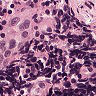
Metastatic tissue present: no